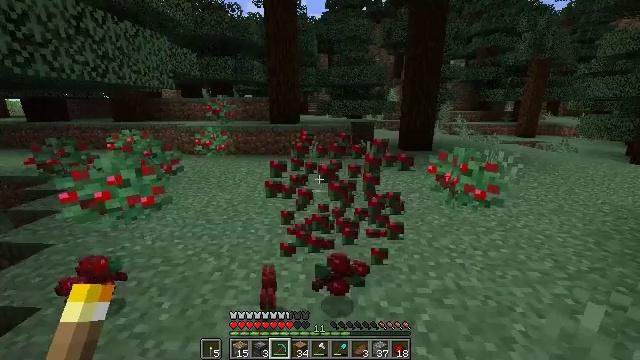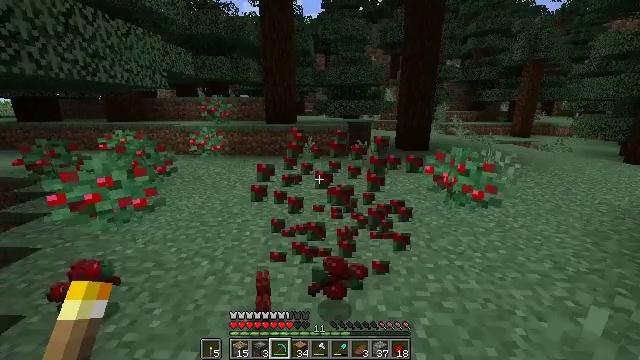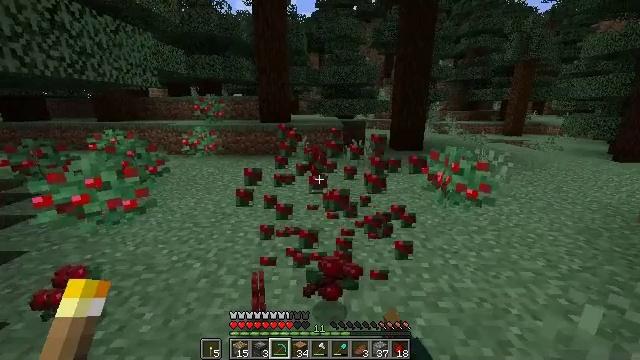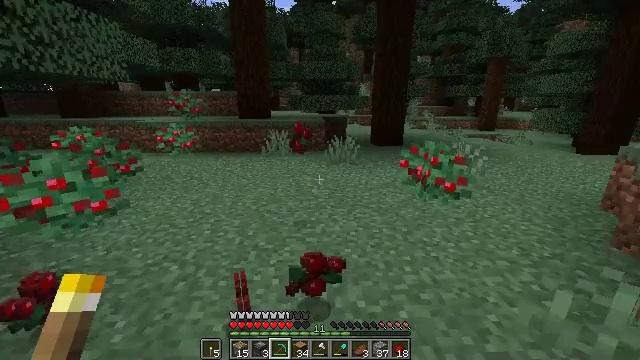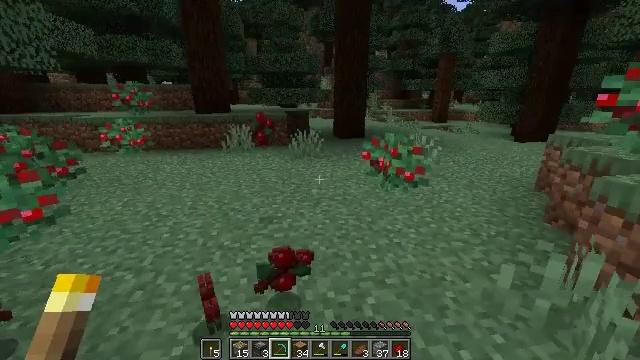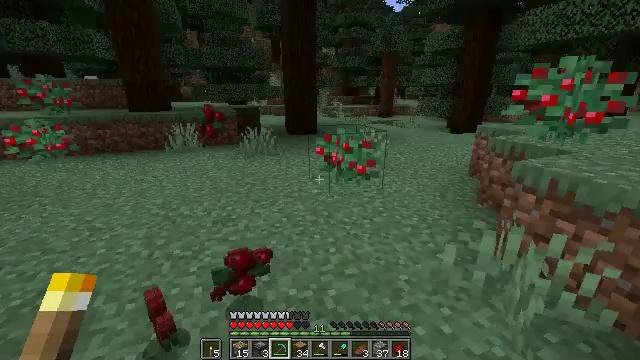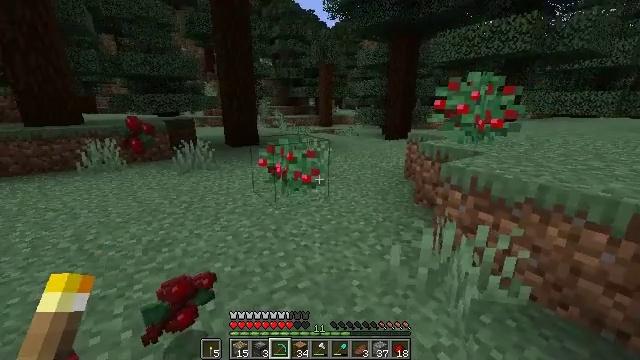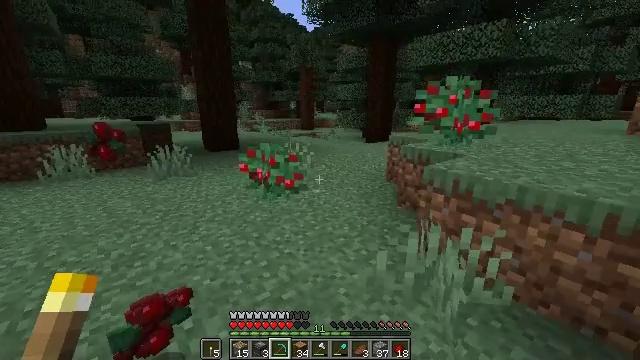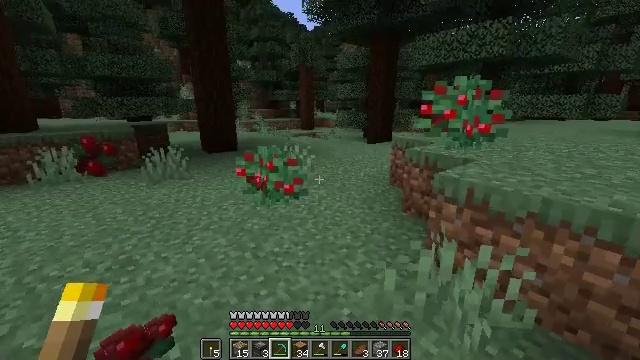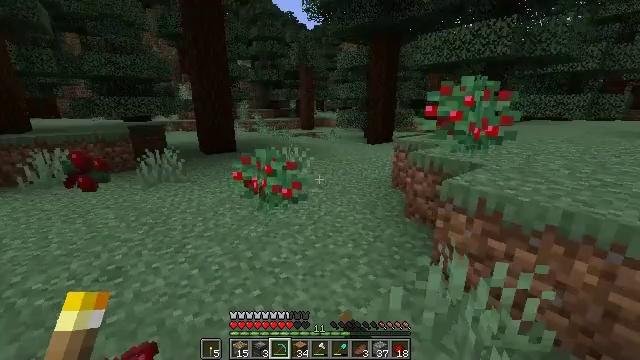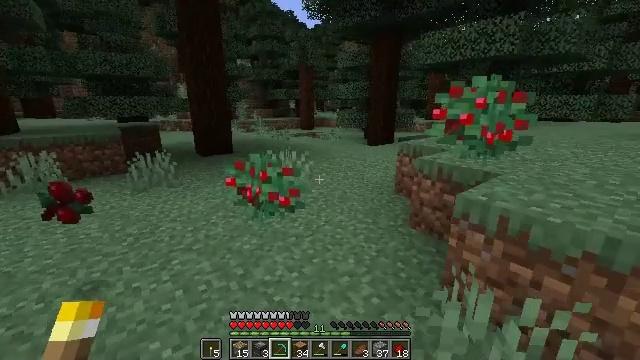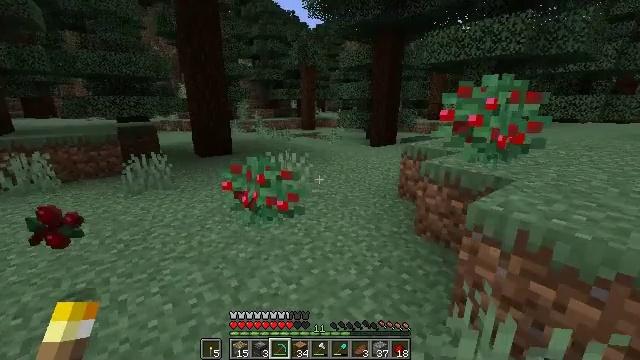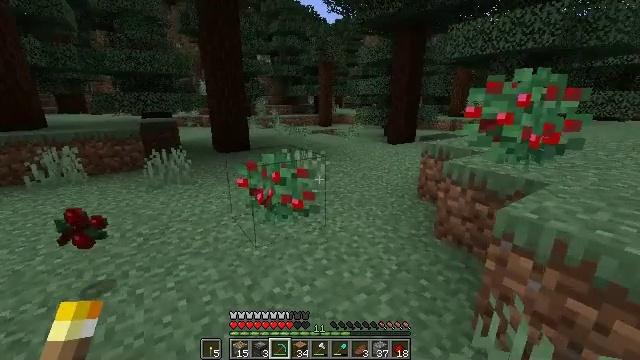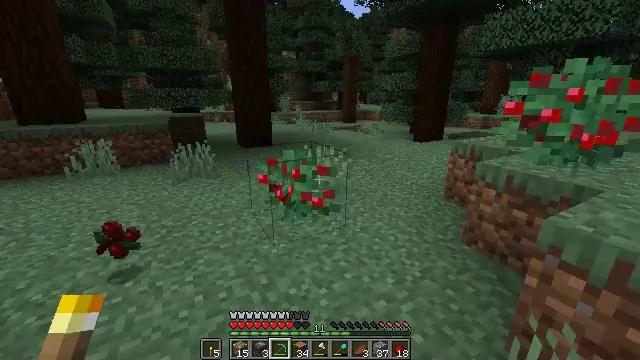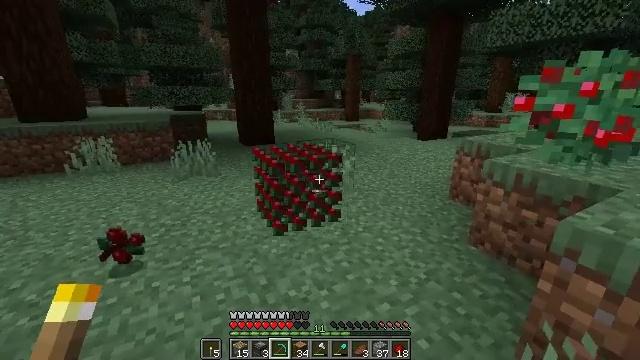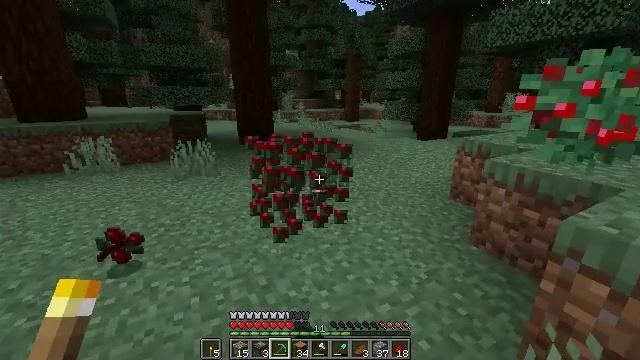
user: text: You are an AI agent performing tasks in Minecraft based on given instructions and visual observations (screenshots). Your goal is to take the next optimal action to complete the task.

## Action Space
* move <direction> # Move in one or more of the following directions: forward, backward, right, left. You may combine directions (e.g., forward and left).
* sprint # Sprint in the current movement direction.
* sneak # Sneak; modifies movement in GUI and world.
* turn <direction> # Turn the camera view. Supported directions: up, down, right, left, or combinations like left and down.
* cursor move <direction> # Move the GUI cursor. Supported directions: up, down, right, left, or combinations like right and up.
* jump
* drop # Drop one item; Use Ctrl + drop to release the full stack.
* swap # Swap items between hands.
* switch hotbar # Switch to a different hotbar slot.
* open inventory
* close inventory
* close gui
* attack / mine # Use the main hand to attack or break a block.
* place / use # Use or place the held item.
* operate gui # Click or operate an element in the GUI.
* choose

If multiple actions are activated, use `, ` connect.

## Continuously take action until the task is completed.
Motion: motion action
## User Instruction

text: Gather sweet berries from the bush.
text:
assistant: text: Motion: attack / mine
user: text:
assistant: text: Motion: turn right, attack / mine
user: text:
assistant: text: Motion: turn right, attack / mine
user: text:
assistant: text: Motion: turn right and down, attack / mine
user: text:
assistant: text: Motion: turn right, attack / mine
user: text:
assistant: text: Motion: move forward, turn right and up, attack / mine
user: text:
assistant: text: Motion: move forward, turn right
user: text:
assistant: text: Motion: move forward, attack / mine
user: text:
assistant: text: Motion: move forward, attack / mine
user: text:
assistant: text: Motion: move forward, attack / mine
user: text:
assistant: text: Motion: move forward, attack / mine
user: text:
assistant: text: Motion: turn left
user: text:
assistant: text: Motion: turn left
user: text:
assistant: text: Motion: attack / mine
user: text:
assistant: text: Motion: attack / mine
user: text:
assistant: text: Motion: attack / mine
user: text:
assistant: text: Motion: turn left, attack / mine
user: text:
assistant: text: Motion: turn left and down, attack / mine
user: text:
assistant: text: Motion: attack / mine